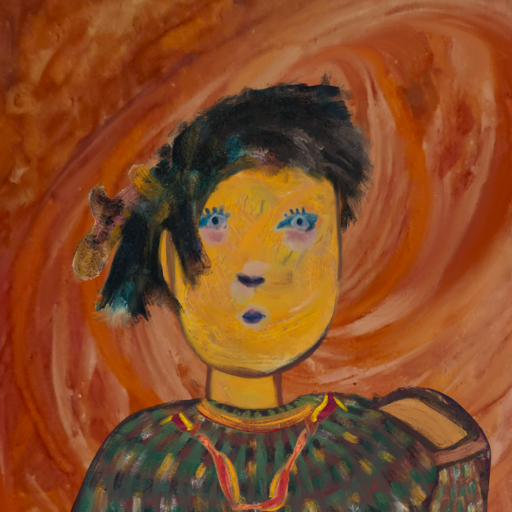
Background: Pious_Lady, Head And Neck Front: After_Raid, Face Front: Hill_Girl, Bust: After_Raid, Hair Front: Pipe, Head Accessory: Blank, Second Necklace: Gypsy_Mother_1, Necklace: Mother_And_Son_Son, Baby: Blank